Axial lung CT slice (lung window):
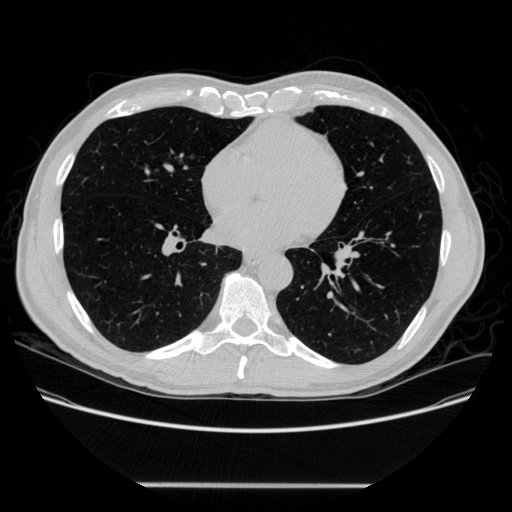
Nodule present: no